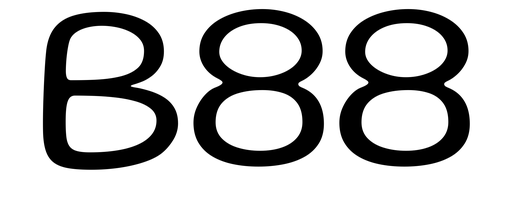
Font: Gluten_Light